Question: In Pharo and Squeak, if it's installed you can type 'CommandShell open.' and it will open a command window which is basically like a "bash shell" or "terminal window", but it is using a nearly microscopic sized default font. I can't seem to figure out how to change it.
I figured out that the general approach in smalltalk is to browse the implementation of a class and see if you can find out something you could say to the class to tell it what you want, or some way you could modify the class so it answers something different to some other class, causing the desired effect. Something like 'anInstanceOfCommandShell someViewOrControllerThingy setDefaultFont:blahblahblah' or something like that.
It seems a CommandShell uses a ShellWindowMorph and that it accepts a setFont message. I'm rather new in Smalltalk and Squeak, and have no idea what to do next.
I'm using Pharo 2.0 but if someone knows how to do it in Squeak I'm sure it would be about the same.
Note that I've found the settings of pharo and that the regular settings changes affect the main transcript window, but do not affect the special 'CommandShellTranscript' or its contents in any way.

The code I use to change the rest of the fonts programmatically was this answer from <URL> which says to do this:
'''
|font codeFont|
font := LogicalFont familyName: 'Consolas' pointSize: 10.
codeFont := LogicalFont familyName: 'Consolas' pointSize: 9.
StandardFonts listFont: codeFont.
...
'''
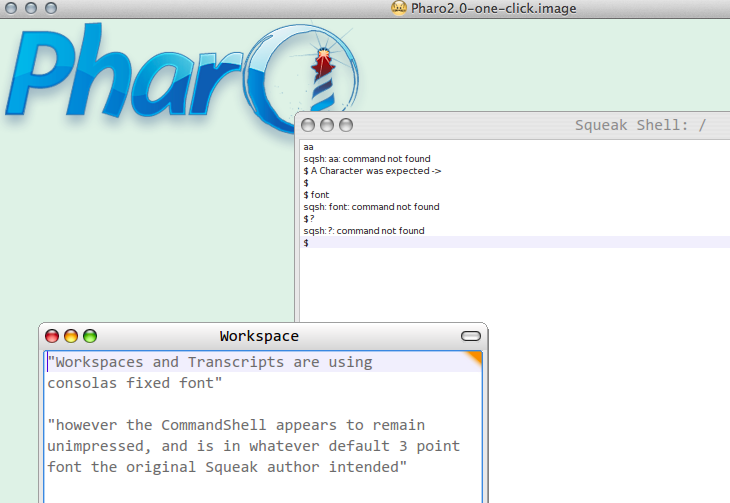
Answer: You may override the ShellWindowMorph default #textStyle by the following one:
'''
textStyle
" Answer a font for the text morph"
^ TextStyle default
'''
The window should have a way to set the font directly from the shell menu (the top right arrow) or from the Settings Browser. You may modify any morph property by bringing the "Halo" menu over the morph you are interested (Alt+Shift+Left Click under MS Windows) and select the red icon. Then select Debug -> Explore morph and set the text style directly from the Explorer:
'''
self textMorph setTextStyle: TextStyle default
'''